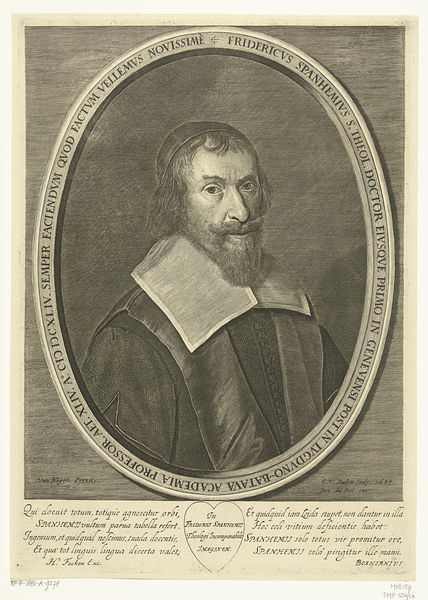
Titel: Portret van Frederick Spanheim op 44-jarige leeftijd
Künstler: Cornelis van (I) Dalen
Standort: Amsterdam
Institution: Rijksmuseum
Schlagwörter: mann, zeichnung, bart, kappe, gesicht, kragen, rahmen, vollbart, bildnis, portrait, porträt, auge, oval, schrift, buch, druck, seite, schwarzweiß, text, bleistift, talar, priester, herz, latein, professor, theologe, fridericus